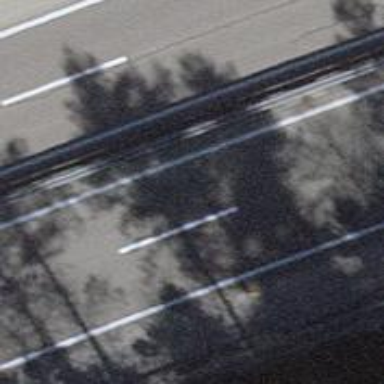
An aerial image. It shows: Asphalt motorway.